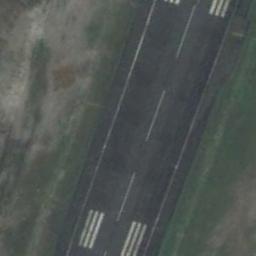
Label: runway